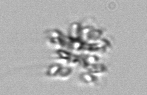
Label: Chaetoceros_didymus_TAG_external_flagellate